Question: I'm currently creating a html grid out of 'div's to display a characters attributes.

Here is the DIV:
'''
<div class="grid attributes ng-scope">
<!-- ngRepeat: (category, attribute) in mages[0].attributes --><div ng-repeat="(category, attribute) in mages[0].attributes" ng-init="categoryIndex = $index" class="col-0 mental grid">
<h5 class="category-header ng-binding">mental</h5>
<!-- ngRepeat: (key, value) in attribute --><div ng-repeat="(key, value) in attribute" class="row-0 col-0-0 Intelligence attribute">
Intelligence: 1
</div><!-- end ngRepeat: (key, value) in attribute --><div ng-repeat="(key, value) in attribute" class="row-1 col-0-1 Resolve attribute">
Resolve: 0
</div><!-- end ngRepeat: (key, value) in attribute --><div ng-repeat="(key, value) in attribute" class="row-2 col-0-2 Wits attribute">
Wits: 0
</div><!-- end ngRepeat: (key, value) in attribute -->
</div><!-- end ngRepeat: (category, attribute) in mages[0].attributes --><div ng-repeat="(category, attribute) in mages[0].attributes" ng-init="categoryIndex = $index" class="col-1 physical grid">
<h5 class="category-header ng-binding">physical</h5>
<!-- ngRepeat: (key, value) in attribute --><div ng-repeat="(key, value) in attribute" class="row-0 col-1-0 Dexterity attribute">
Dexterity: 0
</div><!-- end ngRepeat: (key, value) in attribute --><div ng-repeat="(key, value) in attribute" class="row-1 col-1-1 Stamina attribute">
Stamina: 0
</div><!-- end ngRepeat: (key, value) in attribute --><div ng-repeat="(key, value) in attribute" class="row-2 col-1-2 Strength attribute">
Strength: 0
</div><!-- end ngRepeat: (key, value) in attribute -->
</div><!-- end ngRepeat: (category, attribute) in mages[0].attributes --><div ng-repeat="(category, attribute) in mages[0].attributes" ng-init="categoryIndex = $index" class="col-2 social grid">
<h5 class="category-header ng-binding">social</h5>
<!-- ngRepeat: (key, value) in attribute --><div ng-repeat="(key, value) in attribute" class="row-0 col-2-0 Composure attribute">
Composure: 0
</div><!-- end ngRepeat: (key, value) in attribute --><div ng-repeat="(key, value) in attribute" class="row-1 col-2-1 Manipulation attribute">
Manipulation: 0
</div><!-- end ngRepeat: (key, value) in attribute --><div ng-repeat="(key, value) in attribute" class="row-2 col-2-2 Presence attribute">
Presence: 0
</div><!-- end ngRepeat: (key, value) in attribute -->
</div><!-- end ngRepeat: (category, attribute) in mages[0].attributes -->
</div>
'''
Is it possible to label the rows using CSS 'content' chicanery?
Something like (CSS pseudocode below):
'''
body{
counter-reset: attr;
}
.attributes> [class*='col-0-']:before {
content: label(attr);
}
'''
Where label is something that holds my labels in an ordered list/dict? Or is this a job for SASS/SCSS type stuff?
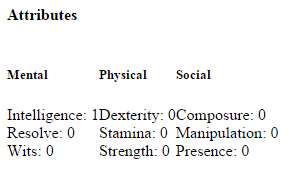
Answer: CSS counters can only work with the 'counter()' and 'counters()' functions. They are numeric values that are incremented and tracked entirely within CSS, and can only be rendered as numeric values.
The 'content' property can take an attribute value from the originating HTML element via the 'attr()' function without having to use counters.
But if your desired values are coming from elsewhere, such as a JavaScript object, then unless you can express them in custom data attributes, you will need JavaScript to render them into the page.
Custom data attributes would work like so:
'''
[data-foo]:before {
content: attr(data-foo);
}
'''
'''
<div data-foo="Power">
...
</div>
'''